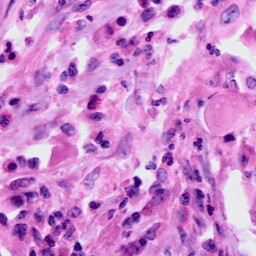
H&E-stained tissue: Cervix